Question: I know how to create arrows outside the div by using the psedo class but I need to create a arrow inside the div as shown below

How can I get this?
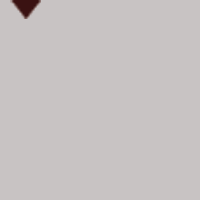
Answer: No need to use extra elements, this can be done entirely using CSS3:
'''
background-color: gray;
background-image:
linear-gradient(135deg, transparent 75%, #000 75%), /*right side of triangle*/
linear-gradient(45deg, transparent 75%, #000 75%) /*left side of triangle*/;
background-position: 30px 0, 0 0;
background-repeat: no-repeat;
background-size: 30px 30px;
'''
Demo (with vendor-prefixes: <URL>.
## Explanation of a this triangle technique
As seen in the image below <URL>, CSS supports linear colour gradients using a simple syntax.

With some imagination, you can see a triangle in the previous image. The colour blends at the diagonal though. So, we set explicit colour stop locations. When these locations are equal, there's no visual blending any more, and you get a solid triangle.
It's time to introduce a triangle:
'''
background-image: linear-gradient(45deg, transparent 50%, black 50%);
'''
The gradient starts at the bottom-left corner, and ends at the upper-right corner due to the angle of 45deg. The colour stop location is defined to be 50%, so the bottom-left part of the triangle is transparent, and the other half is black. To get a different triangle, use an angle of 135deg. Here's an image with both angles:
<URL>
At this point, we know how to create a rectangular triangle. To get further, we need to be able to create a triangle where the hypotenuse is placed vertically or horizontally. To achieve this, we join two triangles. CSS3 introduces support for <URL>. This feature is used to construct the triangle.
'''
/* Create triangles */
background-image:
linear-gradient(135deg, transparent 75%, #000 75%), /*right side of triangle*/
linear-gradient(45deg, transparent 75%, #000 75%) /*left side of triangle*/;
/* Move one of the triangles to the right */
background-position: 30px 0, 0 0;
/* Don't repeat the background image (remove this to see what would happen) */
background-repeat: no-repeat;
/* Define the size of the triangle */
background-size: 30px 30px;
'''
In the previous CSS code, one can see that I'm using '75%' as a colour stop location (instead of '50%'). This choice does not matter, the final shape of the triangle is determined by the values of the gradient's colour stop location, 'background-position' and 'background-size'.
**Note: I left out the vendor prefixes in the explanation. To use this technique, you have to add the vendor-prefixes (as seen in <URL>.
## Relevant documentation
- <URL>